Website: bh-photo
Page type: customer-info-address
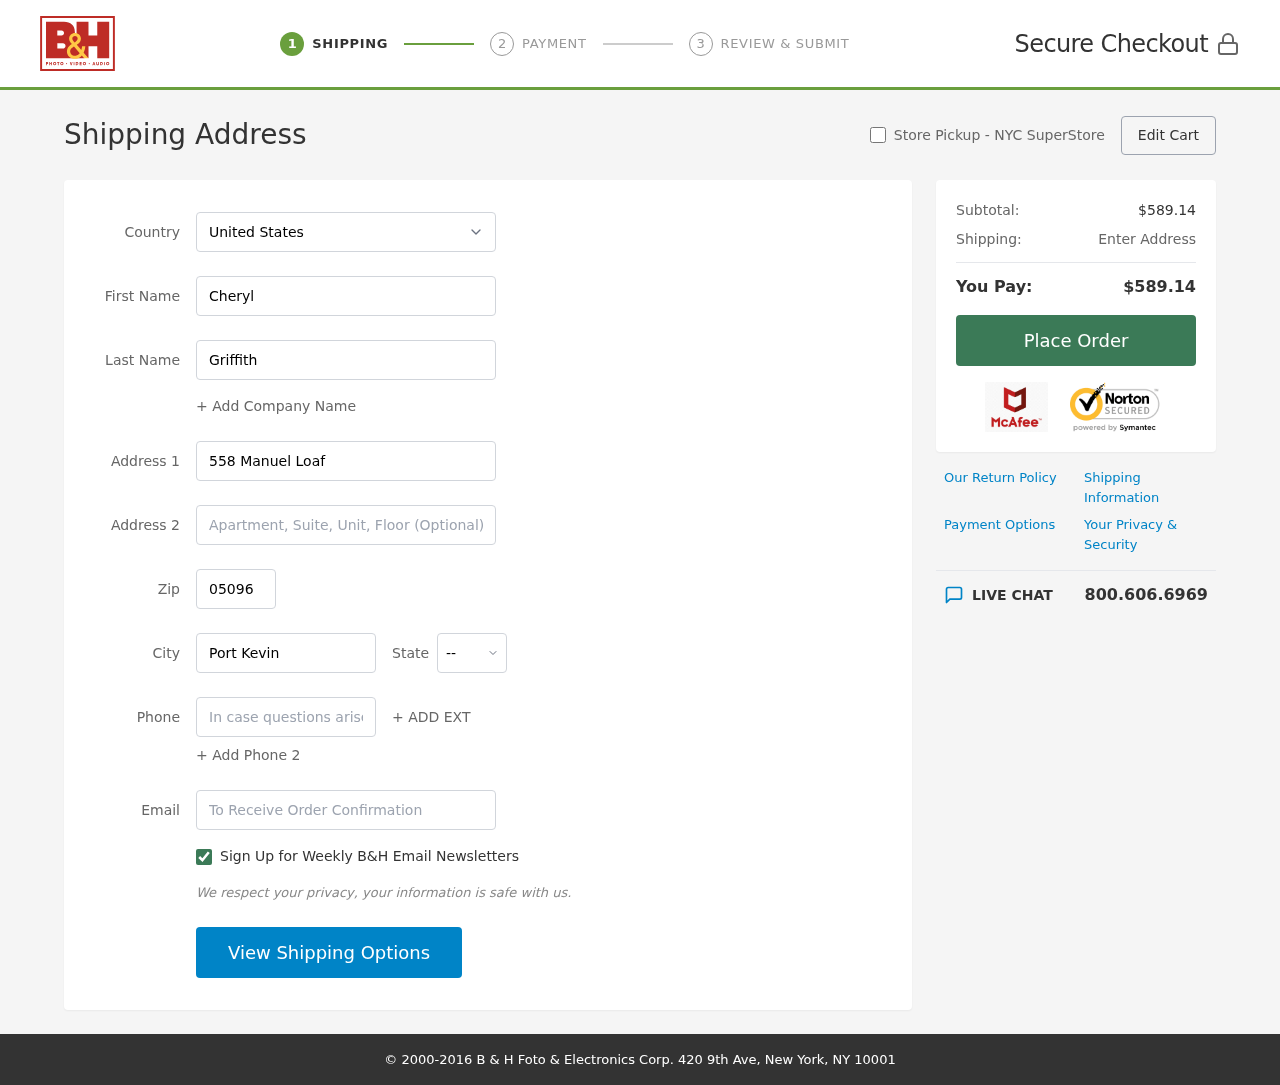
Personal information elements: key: PII_CITY
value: Port Kevin
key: PII_COUNTRY
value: United States
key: PII_EMAIL
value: cheryl.griffith@gmail.com
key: PII_FIRSTNAME
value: Cheryl
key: PII_LASTNAME
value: Griffith
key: PII_PHONE
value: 8725529913
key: PII_POSTCODE
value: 05096
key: PII_STATE_ABBR
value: AK
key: PII_STREET
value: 558 Manuel Loaf
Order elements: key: ORDER_SUBTOTAL
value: $589.14
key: ORDER_TOTAL
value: $589.14